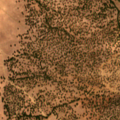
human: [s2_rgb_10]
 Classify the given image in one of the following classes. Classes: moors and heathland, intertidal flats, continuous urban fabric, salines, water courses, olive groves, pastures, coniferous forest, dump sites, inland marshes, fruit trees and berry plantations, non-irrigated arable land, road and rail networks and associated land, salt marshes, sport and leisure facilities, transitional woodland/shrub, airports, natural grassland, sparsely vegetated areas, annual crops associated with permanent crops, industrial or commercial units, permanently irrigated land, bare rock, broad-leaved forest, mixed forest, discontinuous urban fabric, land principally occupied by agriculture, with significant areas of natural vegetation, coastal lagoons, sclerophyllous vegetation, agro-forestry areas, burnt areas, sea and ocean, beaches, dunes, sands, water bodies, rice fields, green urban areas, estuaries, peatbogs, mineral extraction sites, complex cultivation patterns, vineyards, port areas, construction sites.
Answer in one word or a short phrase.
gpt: non-irrigated arable land, agro-forestry areas